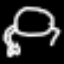
Label: frog